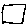
Label: square